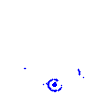
Particle: pion